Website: apple
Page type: billing-address
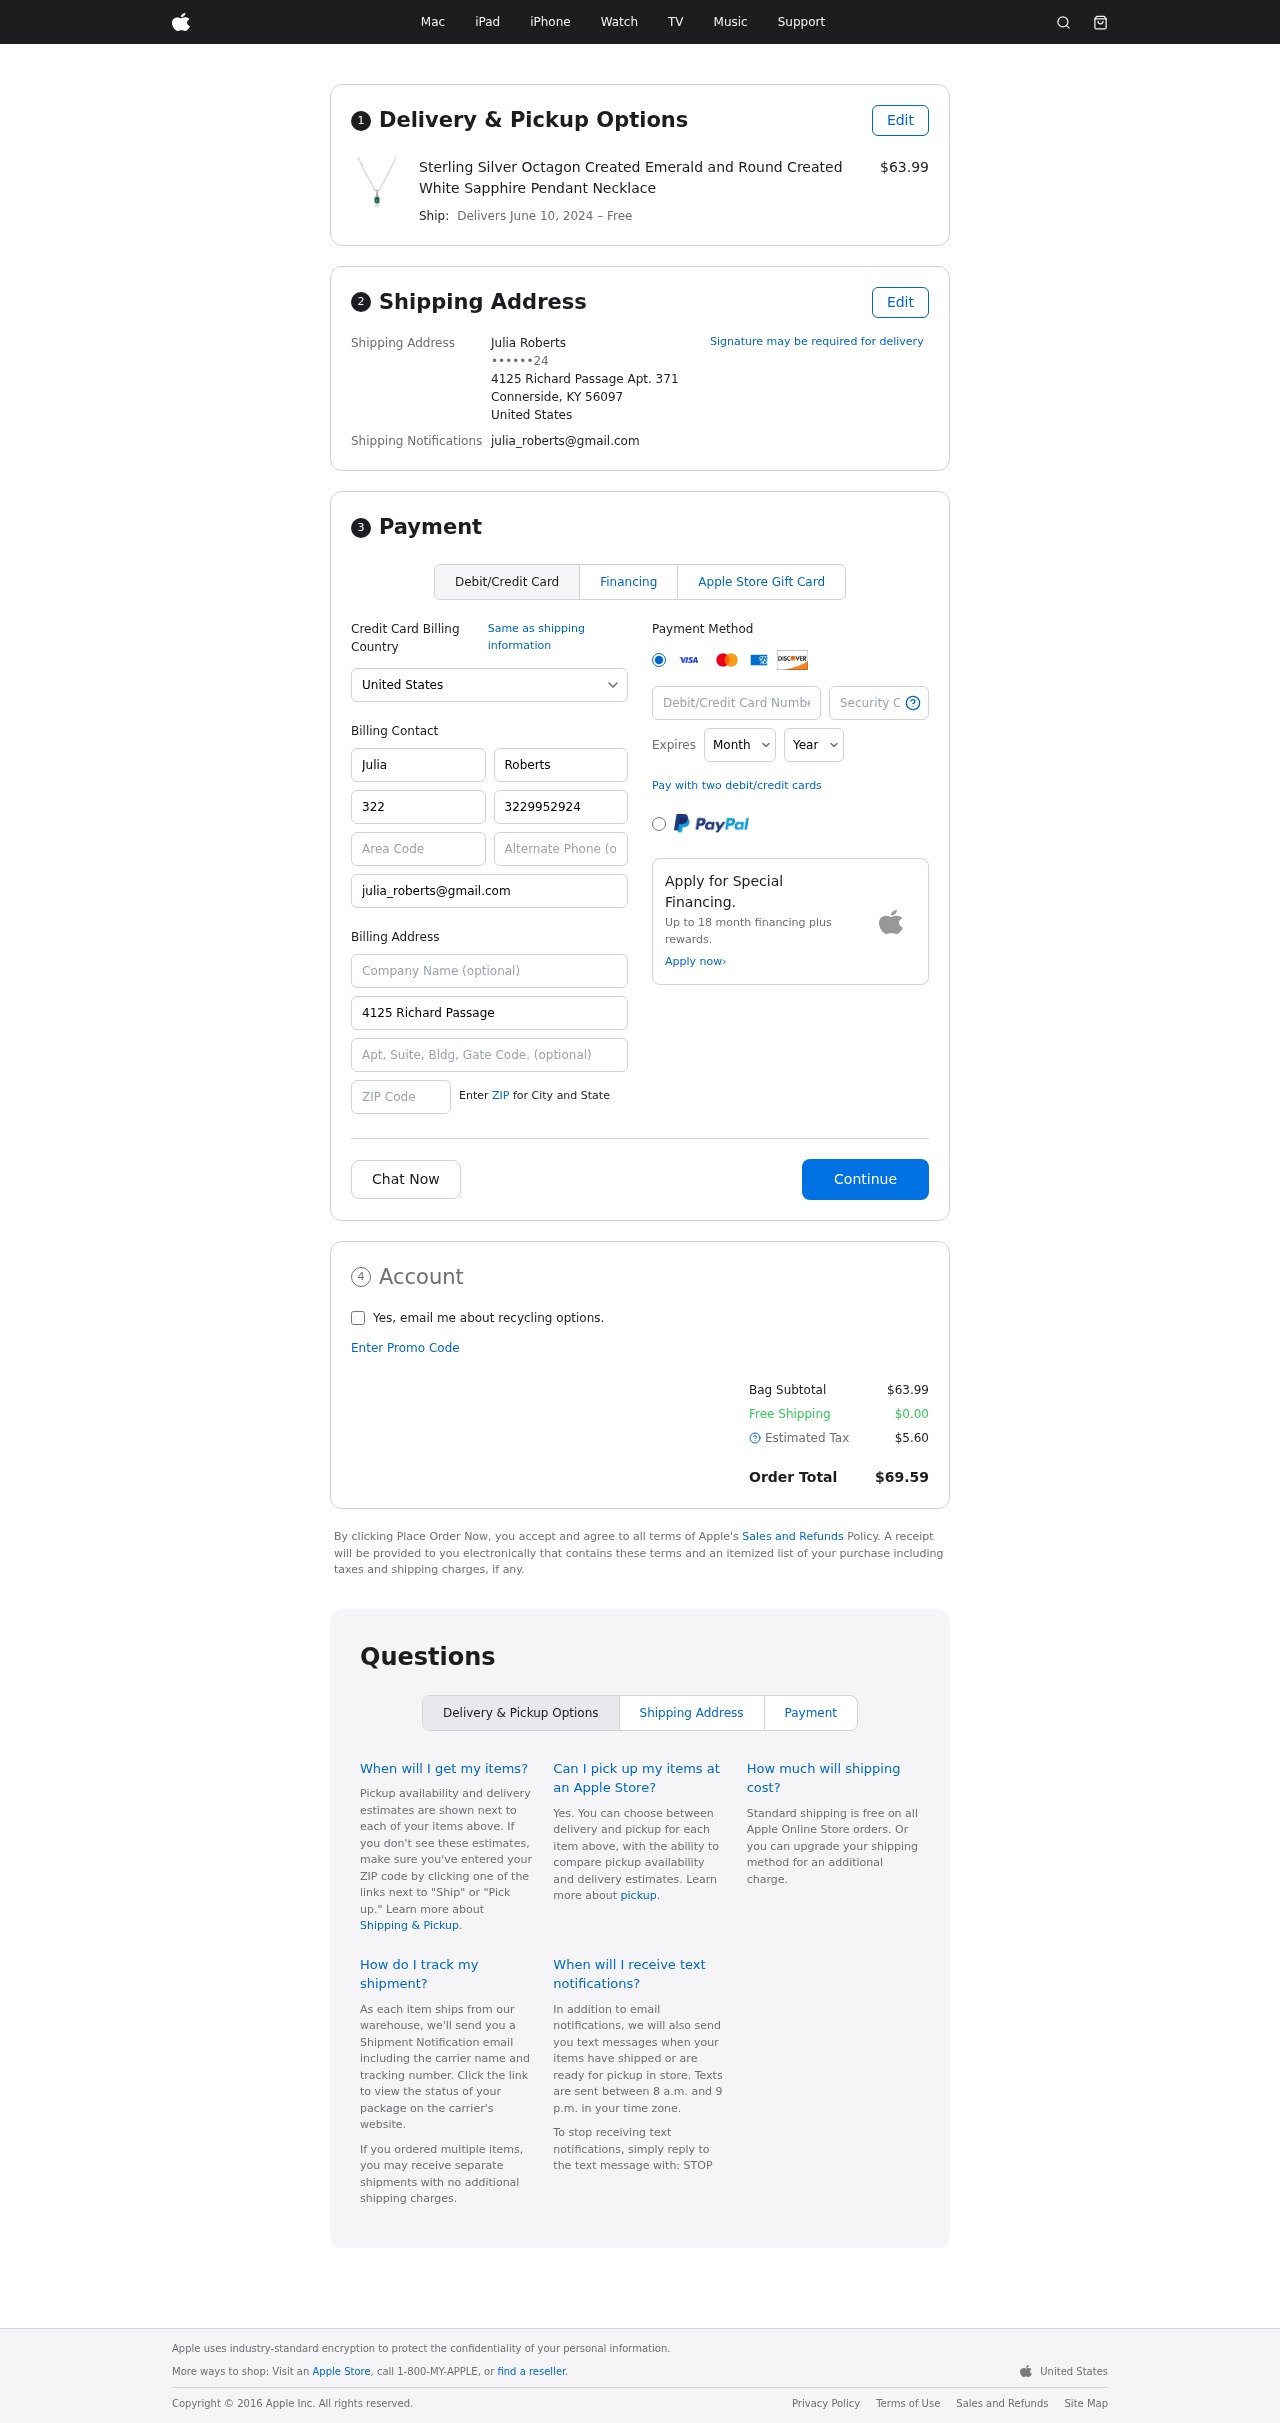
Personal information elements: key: PII_CARD_CVV
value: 7250
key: PII_CARD_EXPIRY_MONTH
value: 07
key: PII_CARD_EXPIRY_YEAR
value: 30
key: PII_CARD_NUMBER
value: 3711 5304 4481 289
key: PII_CITY_STATE_ZIP
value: Connerside, KY 56097
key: PII_COUNTRY
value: United States
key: PII_EMAIL
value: julia_roberts@gmail.com
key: PII_FULLNAME
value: Julia Roberts
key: PII_STREET
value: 4125 Richard Passage Apt. 371
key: PII_DOB_DAY
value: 24
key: PII_DOB_DAY_NUMERIC
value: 24
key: PII_BILLING_FIRSTNAME
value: Julia
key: PII_BILLING_LASTNAME
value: Roberts
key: PII_BILLING_PHONE_AREA
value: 322
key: PII_BILLING_PHONE
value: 3229952924
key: PII_BILLING_EMAIL
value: julia_roberts@gmail.com
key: PII_BILLING_STREET
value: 4125 Richard Passage Apt. 371
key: PII_BILLING_POSTCODE
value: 56097
Product elements: key: PRODUCT1_NAME
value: Sterling Silver Octagon Created Emerald and Round Created White Sapphire Pendant Necklace
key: PRODUCT1_PRICE
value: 63.99
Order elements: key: ORDER_DELIVERY_DATE
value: June 10, 2024
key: ORDER_SUBTOTAL
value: $63.99
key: ORDER_SHIPPING_COST
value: $0.00
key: ORDER_TAX
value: $5.60
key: ORDER_TOTAL
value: $69.59